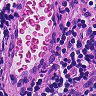
Metastatic tissue present: no